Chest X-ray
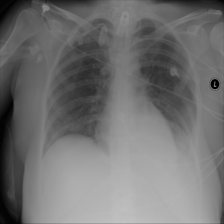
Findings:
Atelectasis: positive
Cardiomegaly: negative
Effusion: positive
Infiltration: negative
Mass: negative
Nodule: negative
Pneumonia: negative
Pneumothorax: negative
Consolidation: negative
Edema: negative
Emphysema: negative
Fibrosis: negative
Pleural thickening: negative
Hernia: negative